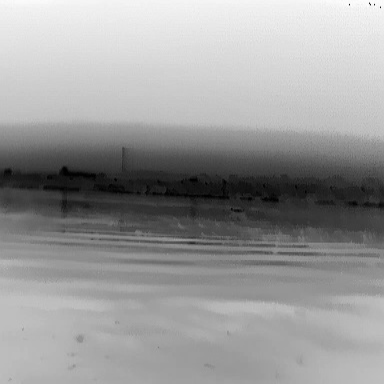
There is a warship in the infrared image.